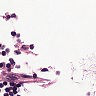
Metastatic tissue present: no